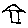
Label: house